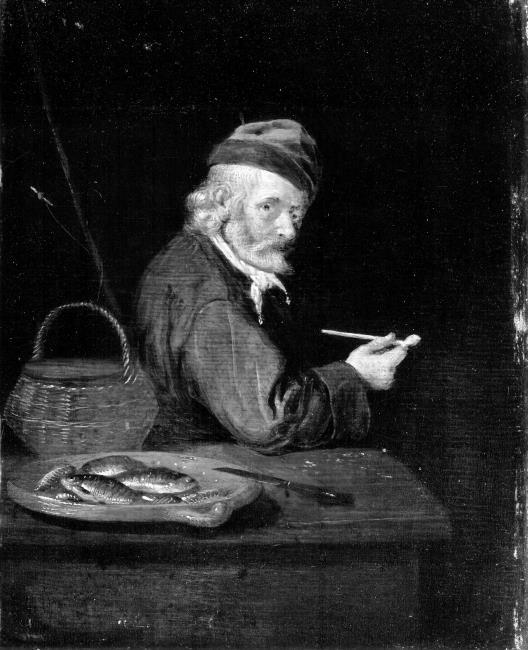
Title: Old man with a pipe and a plate with fishes
Artist: Quiringh van Brekelenkam
Earliest date: 1660
Latest date: 1665
Genre: painting
Iconography: Tobacco
Keywords: genre, one human figure, half-length, old man, facing front, pipe, night cap, basket, fish (guide term), dish (vessel for food), knife, fishing rod, terracotta